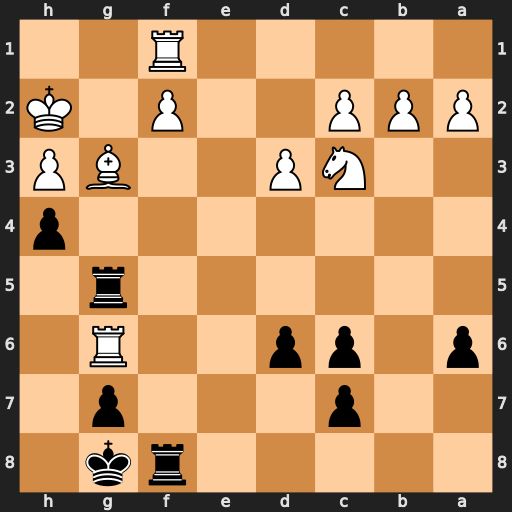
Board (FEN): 5rk1/2p3p1/p1pp2R1/6r1/7p/2NP2BP/PPP2P1K/5R2
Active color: b
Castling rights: -
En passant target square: -
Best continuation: hxg3+ fxg3 Rxg6 Rxf8+ Kxf8